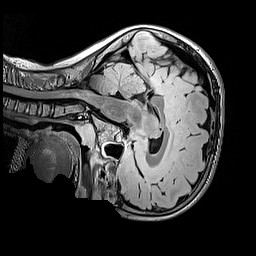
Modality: FLAIR
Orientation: sagittal
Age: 9
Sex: female
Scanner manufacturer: siemens
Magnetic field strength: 3 T
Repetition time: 5 s
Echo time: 0.388 s